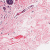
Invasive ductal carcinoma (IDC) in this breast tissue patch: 0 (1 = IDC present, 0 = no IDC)